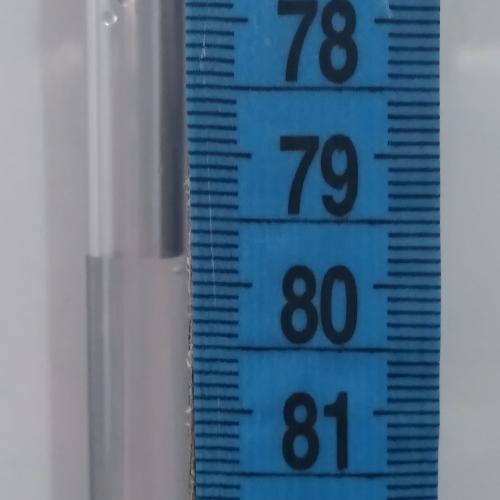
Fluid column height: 79.8 cm